Question: I am adding admob external jar in my project and i am using andengine as a library project but when i try to export the project i get this error. Also adding andengine library project adds andengine.jar also in android dependencies. Is that suppose to happen?
I have tried almost all other answers on stackoverflow but nothing seems to work.
If anyone can help me pls?
Following is my project image

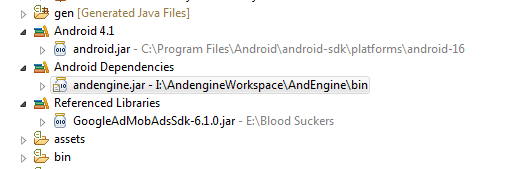
Answer: Just solved this problem. I updated my sdk to latest and that solved the problem!